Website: home-depot
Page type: payment
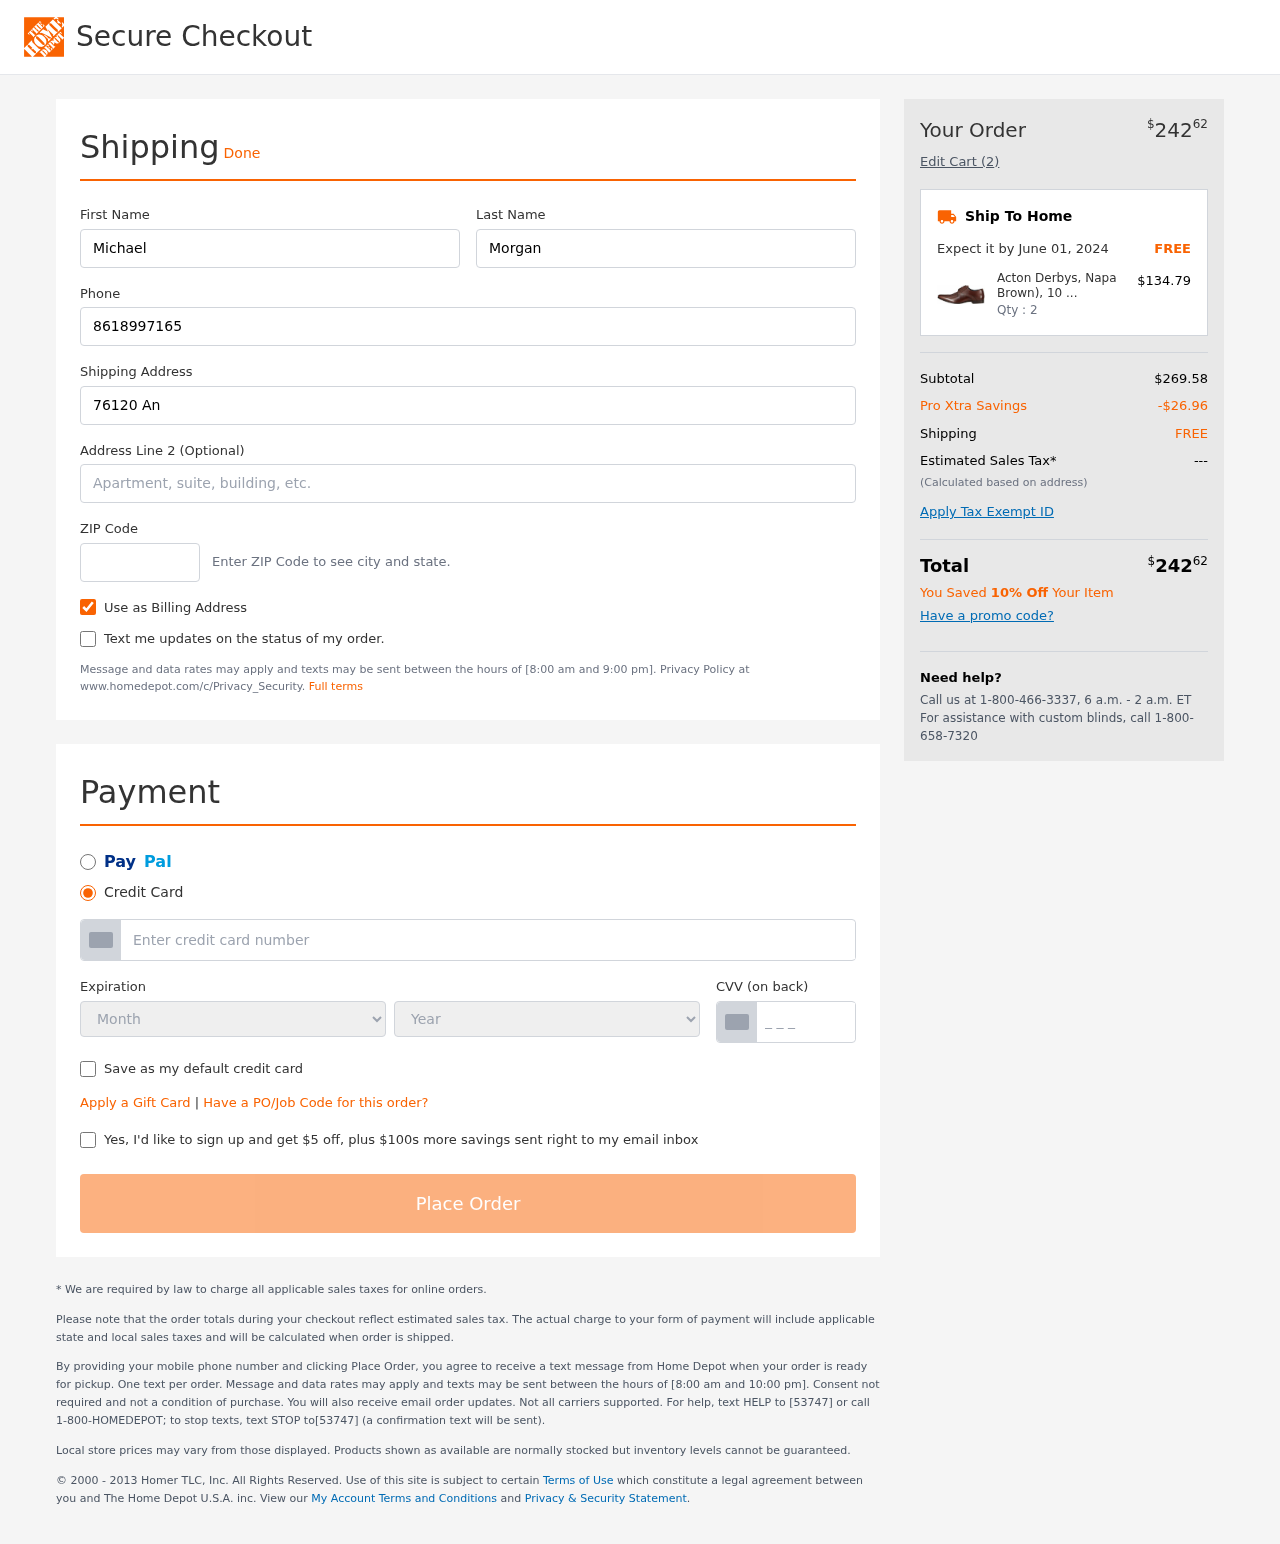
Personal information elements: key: PII_CARD_CVV
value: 501
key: PII_CARD_EXPIRY_MONTH
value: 05
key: PII_CARD_EXPIRY_YEAR
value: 26
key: PII_CARD_NUMBER
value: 6505 4736 0157 9119
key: PII_FIRSTNAME
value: Michael
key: PII_LASTNAME
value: Morgan
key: PII_PHONE
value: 8618997165
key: PII_POSTCODE
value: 17808
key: PII_STREET
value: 76120 Angela View Suite 780
Product elements: key: PRODUCT1_NAME
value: Acton Derbys, Napa Brown), 10 UK
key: PRODUCT1_PRICE
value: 134.79
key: PRODUCT1_QUANTITY
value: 2
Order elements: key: ORDER_TOTAL
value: $24262
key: ORDER_NUM_ITEMS
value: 2
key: ORDER_DELIVERY_DATE
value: June 01, 2024
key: ORDER_SUBTOTAL
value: $269.58
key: ORDER_DISCOUNT
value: -$26.96
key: ORDER_SHIPPING_COST
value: FREE